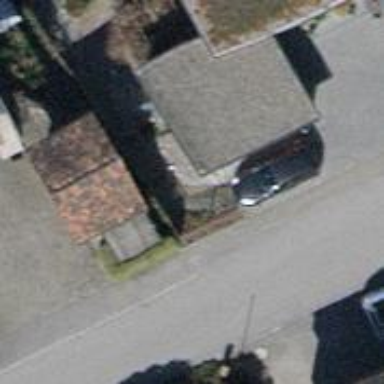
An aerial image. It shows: Garage building.